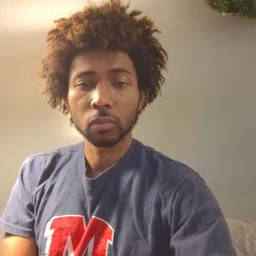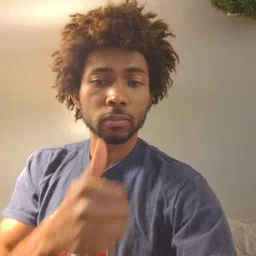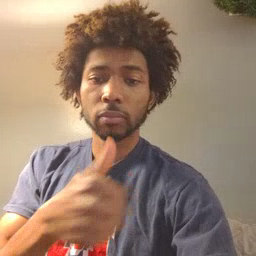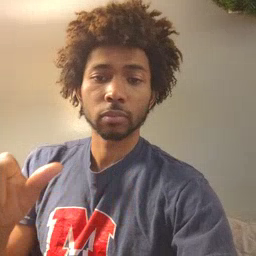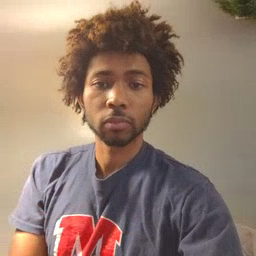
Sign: any